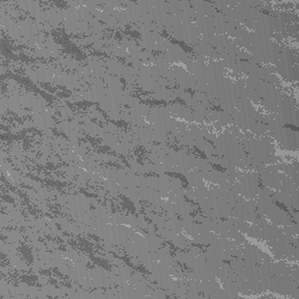
Label: frost